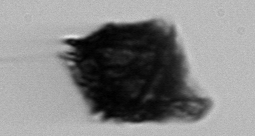
Label: Gonyaulax